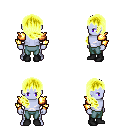
a pixel art fantasy rpg character, male body template, dark elf, purple skin, gold arm armor, teal pants, gold right-swept hairstyle, black shoes, four views (front, back, left, right), 2x2 character sprite sheet, small pixel art, hard edges, no anti-aliasing